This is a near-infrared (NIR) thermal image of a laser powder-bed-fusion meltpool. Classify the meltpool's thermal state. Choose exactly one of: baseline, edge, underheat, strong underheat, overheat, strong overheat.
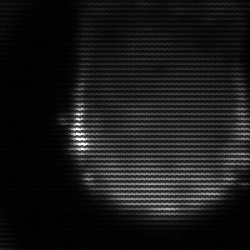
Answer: edge